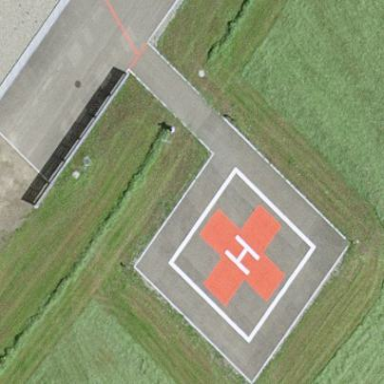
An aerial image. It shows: Asphalt helipad at airport.